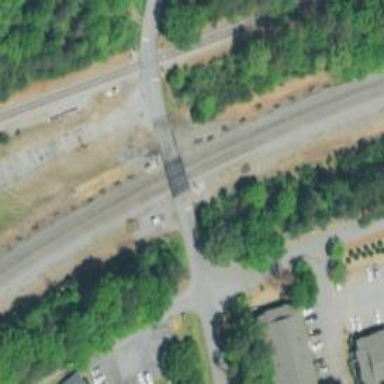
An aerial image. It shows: Level crossing along the railway.